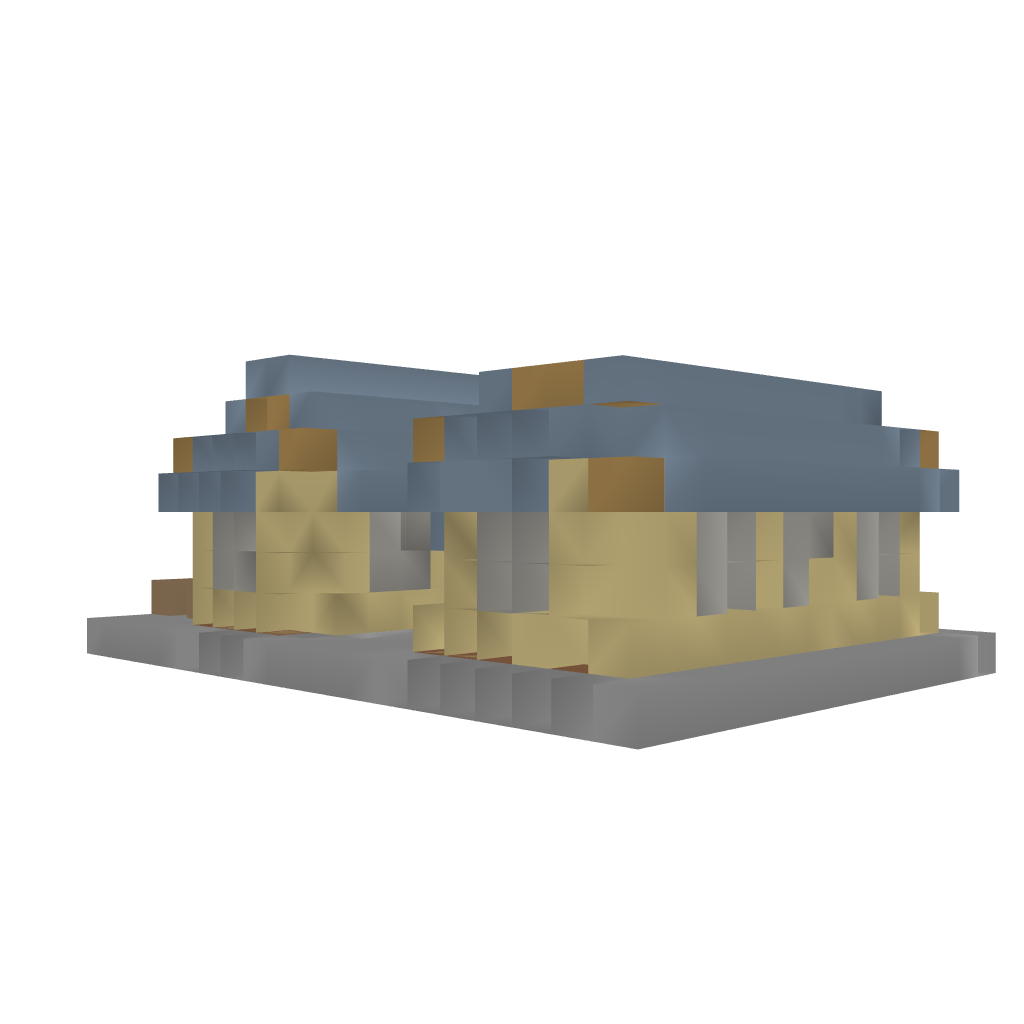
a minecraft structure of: House #2